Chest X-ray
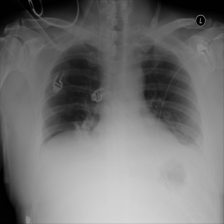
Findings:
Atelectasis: positive
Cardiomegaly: negative
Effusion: negative
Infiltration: negative
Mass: negative
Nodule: negative
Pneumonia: negative
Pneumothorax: negative
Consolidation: negative
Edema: negative
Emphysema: negative
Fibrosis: negative
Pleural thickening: negative
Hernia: negative